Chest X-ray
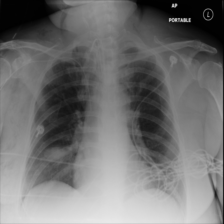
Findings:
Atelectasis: negative
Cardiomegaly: negative
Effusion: negative
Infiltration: negative
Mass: negative
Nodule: positive
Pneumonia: negative
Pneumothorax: negative
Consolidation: negative
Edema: negative
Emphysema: positive
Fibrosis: negative
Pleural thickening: negative
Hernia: negative